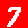
Digit: 7